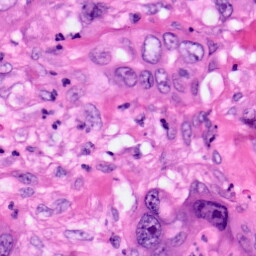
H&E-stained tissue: Pancreatic